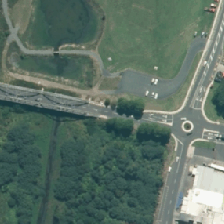
Land cover: deciduous_hardwood